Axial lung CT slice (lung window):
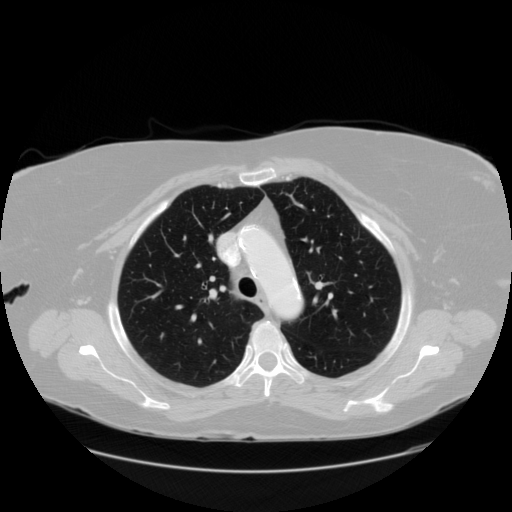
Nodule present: no